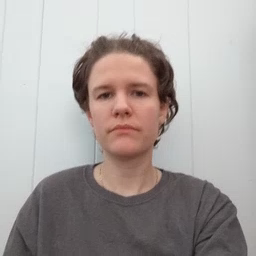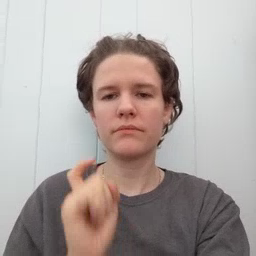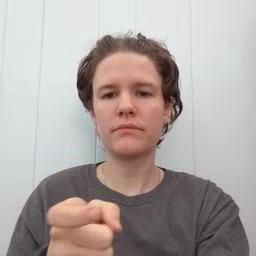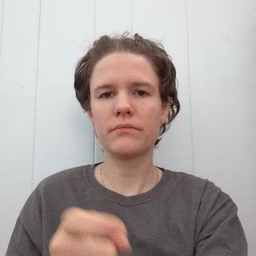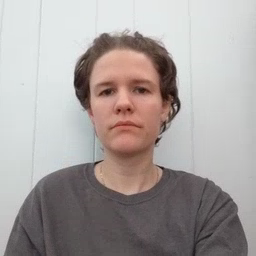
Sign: gift